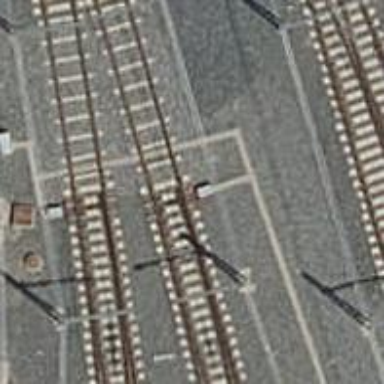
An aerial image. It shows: Railway switch.